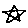
Label: star